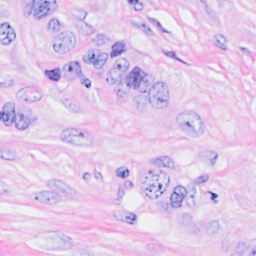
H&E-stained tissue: Breast